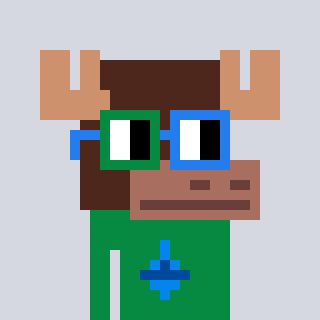
a pixel art character with square green and blue glasses, a moose-shaped head and a green-colored body on a cool background